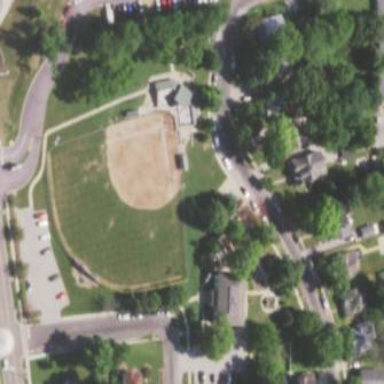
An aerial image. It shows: Baseball pitch for leisure land.